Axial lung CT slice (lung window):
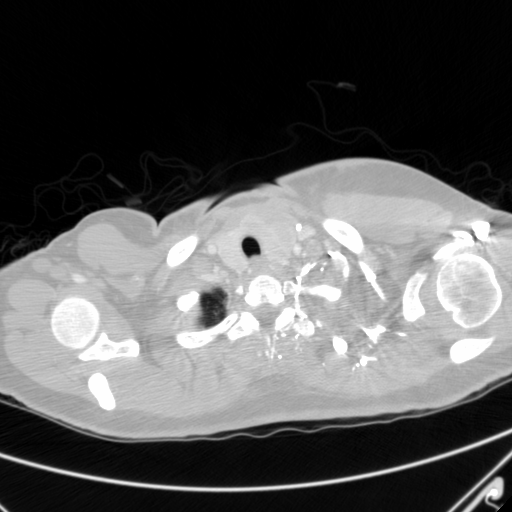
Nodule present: no